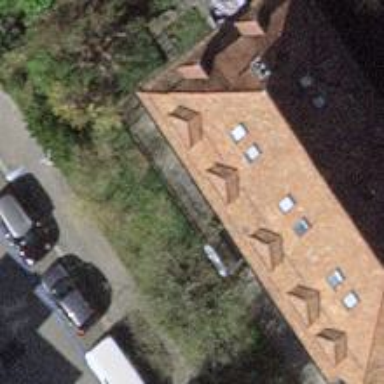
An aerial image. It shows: Building with hipped roof.